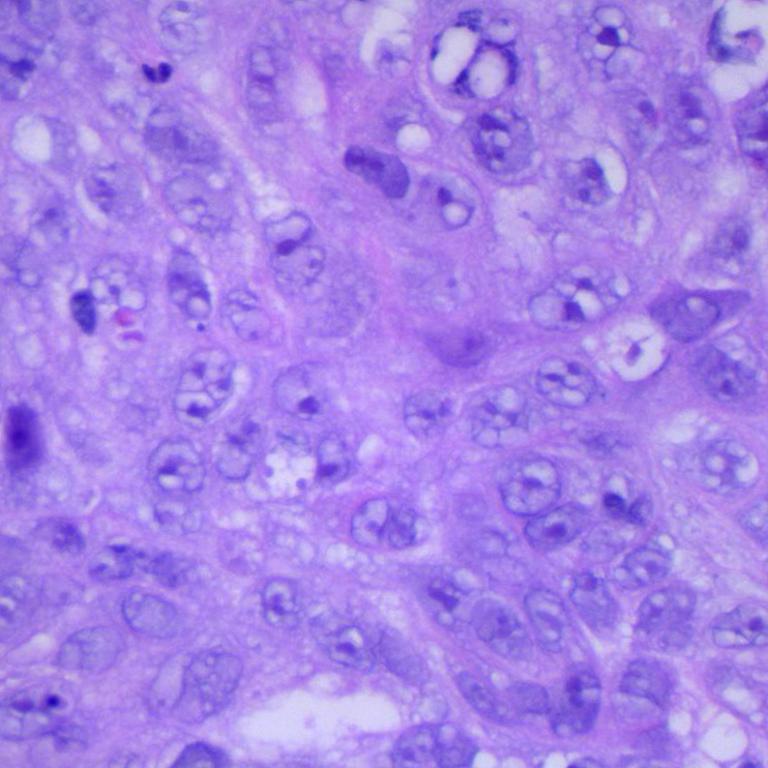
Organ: lung
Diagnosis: squamous carcinomas